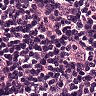
Metastatic tissue present: no